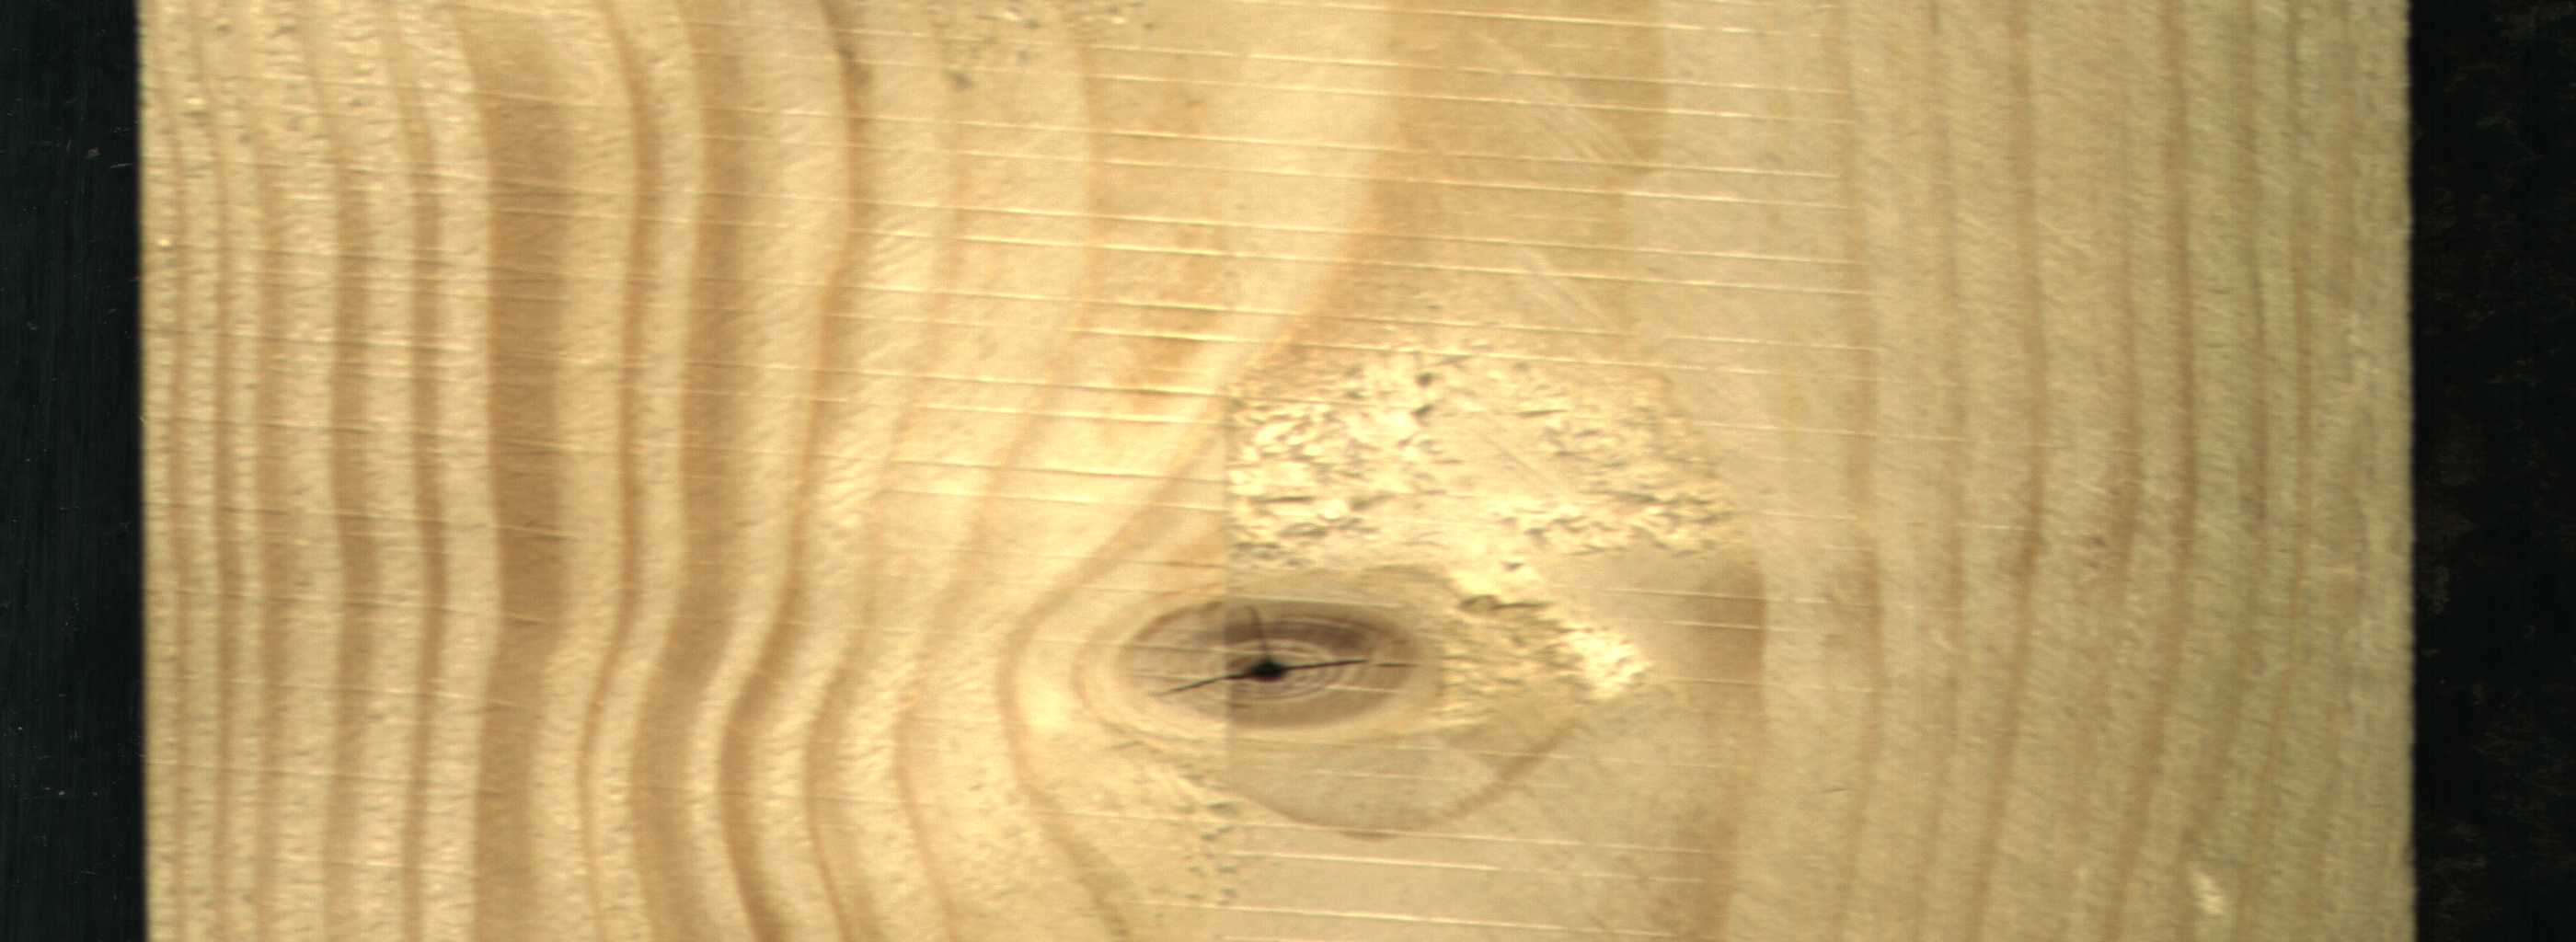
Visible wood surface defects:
knot_with_crack